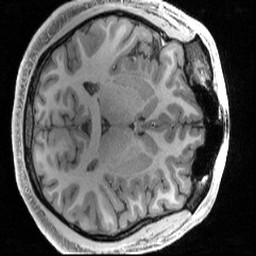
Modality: T1w
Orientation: axial
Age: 21
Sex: male
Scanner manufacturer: siemens
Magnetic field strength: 3 T
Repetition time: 2.4 s
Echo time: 0.00231 s